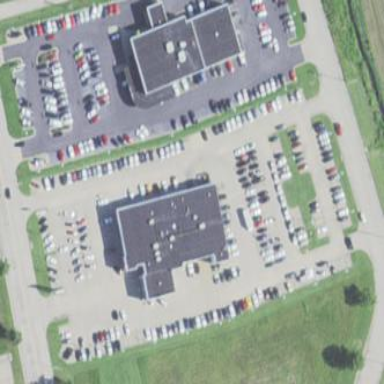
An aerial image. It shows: Building that houses car shop.